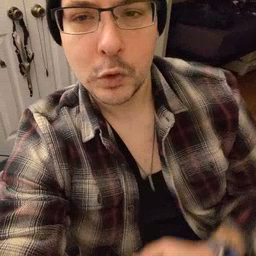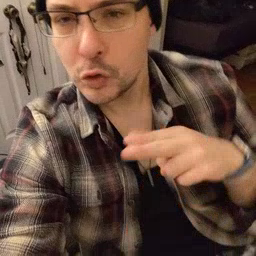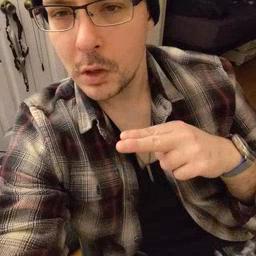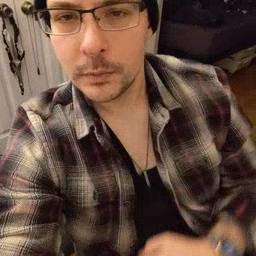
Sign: chair